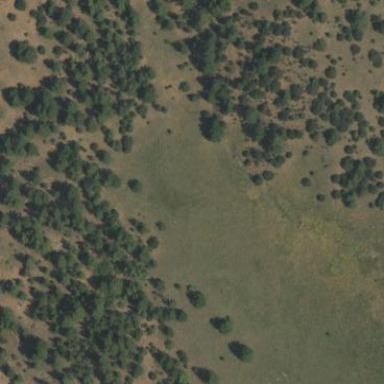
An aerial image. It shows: Evergreen woodland featuring needle-leaved trees.